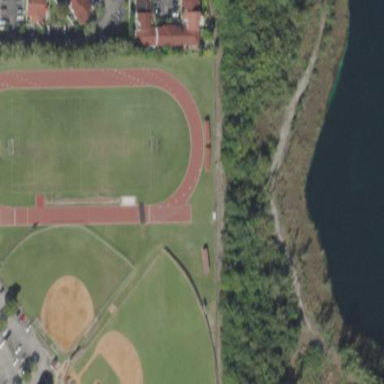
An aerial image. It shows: Paved track for leisure land.